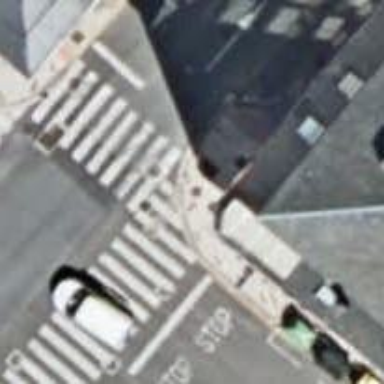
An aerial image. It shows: Uncontrolled road crossing.